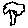
Label: tree